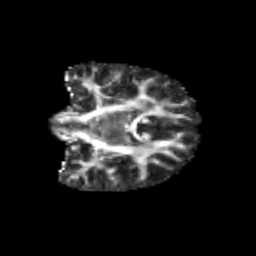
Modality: FA
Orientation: coronal
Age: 11
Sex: female
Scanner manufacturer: siemens
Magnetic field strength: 3 T
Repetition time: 3.8 s
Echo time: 0.07 s